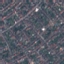
Land use / land cover: Residential